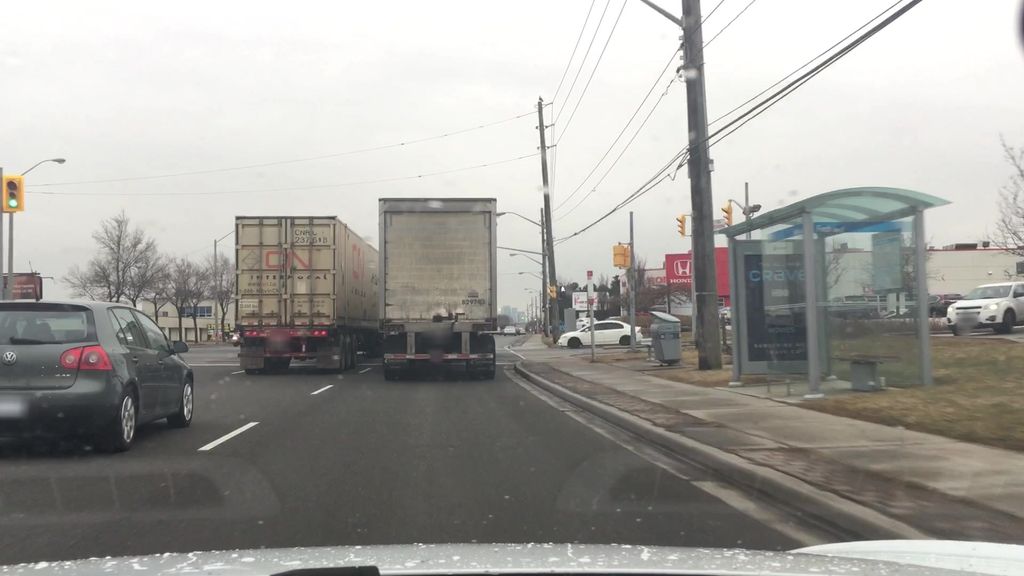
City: toronto